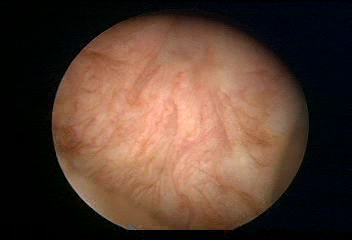
Modality: WLC
Class: Normal mucosa
Bladder cancer association: No